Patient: sex M, age 66
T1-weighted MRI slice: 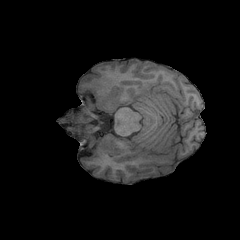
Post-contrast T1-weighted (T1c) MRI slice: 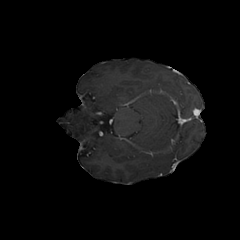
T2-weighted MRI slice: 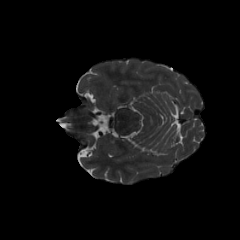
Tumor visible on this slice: no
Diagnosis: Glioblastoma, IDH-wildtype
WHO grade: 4